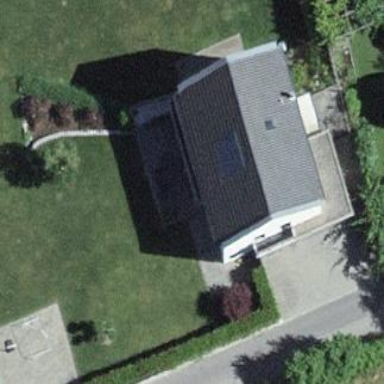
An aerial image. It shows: Simple house.